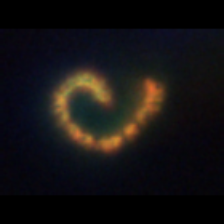
Taxon: Chaetoceros
Group: Diatoms